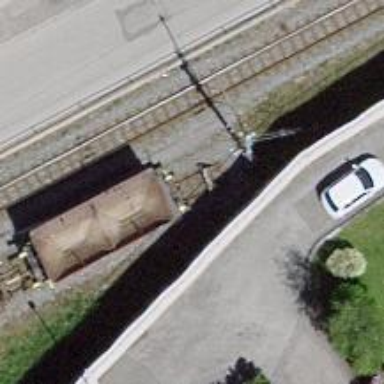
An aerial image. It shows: Railway buffer stop.